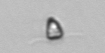
Label: Pyramimonas